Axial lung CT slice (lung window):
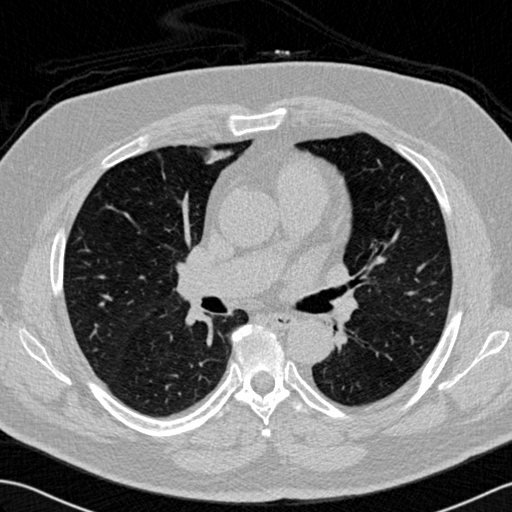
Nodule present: no